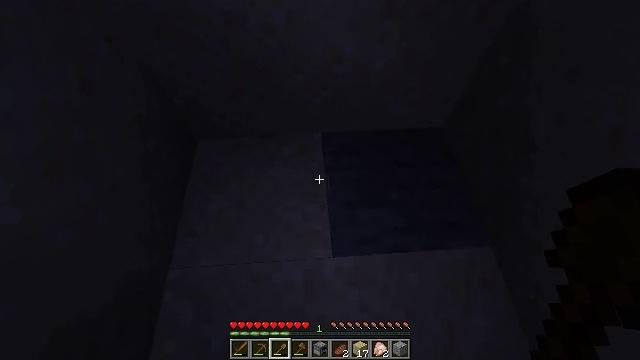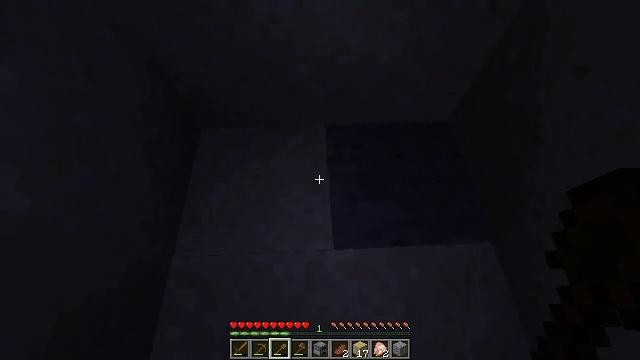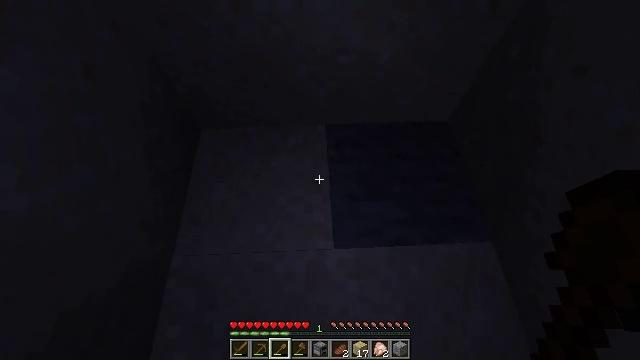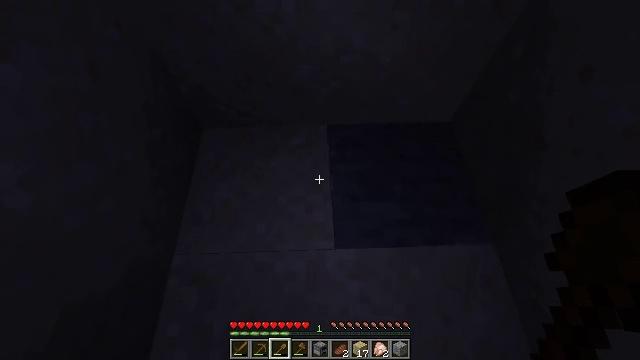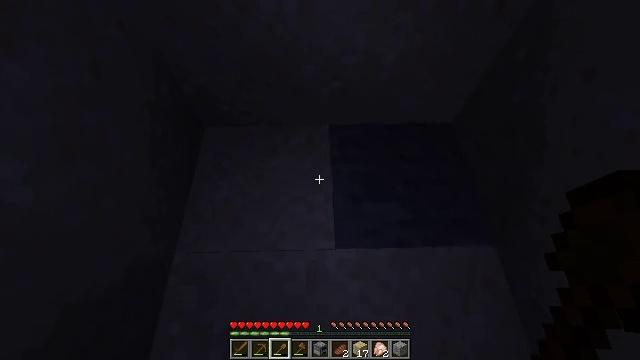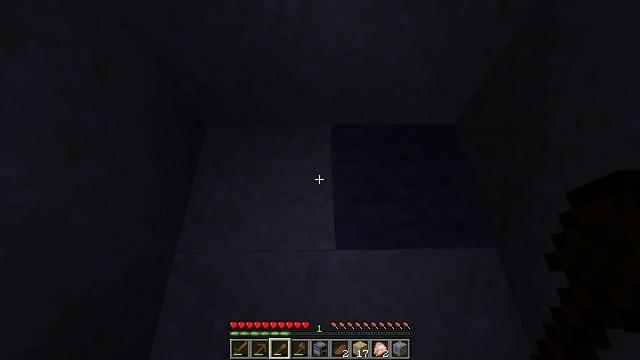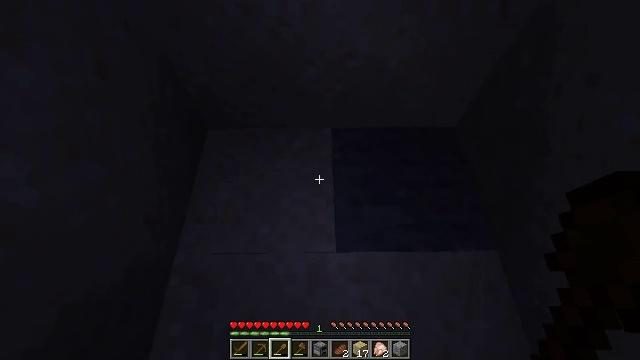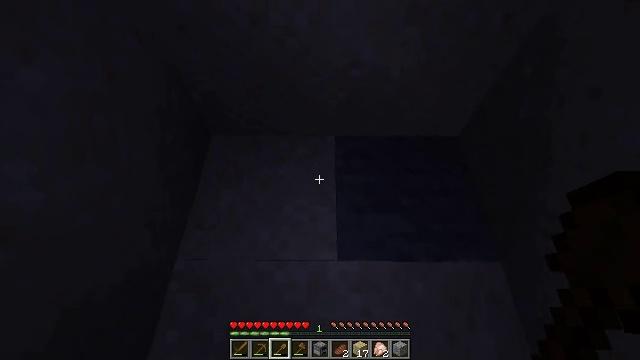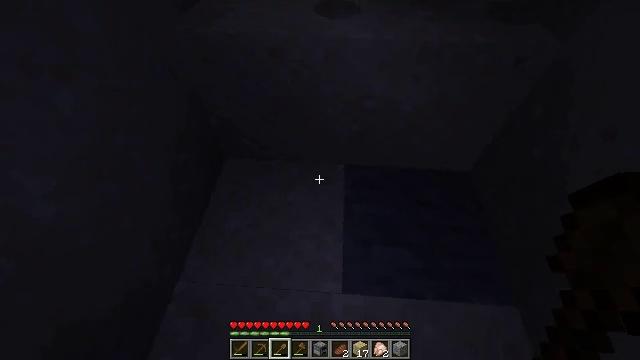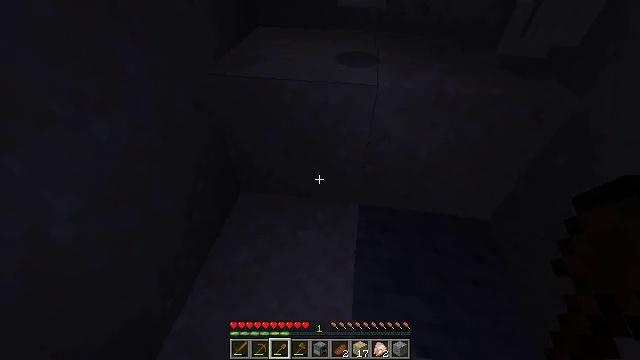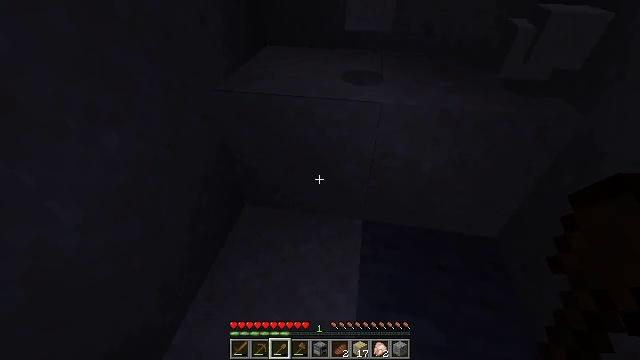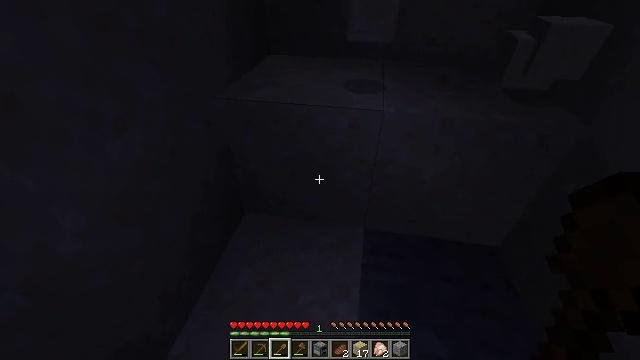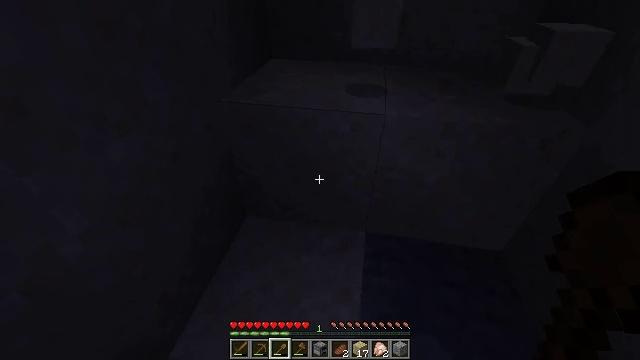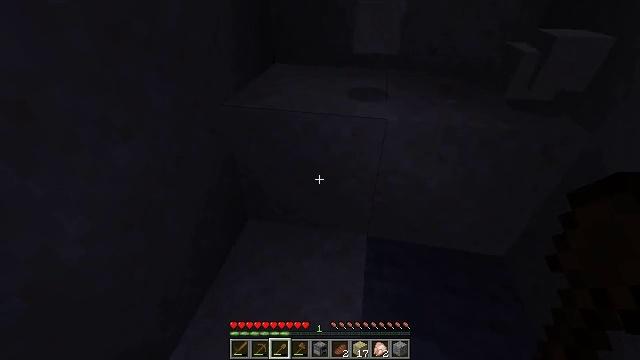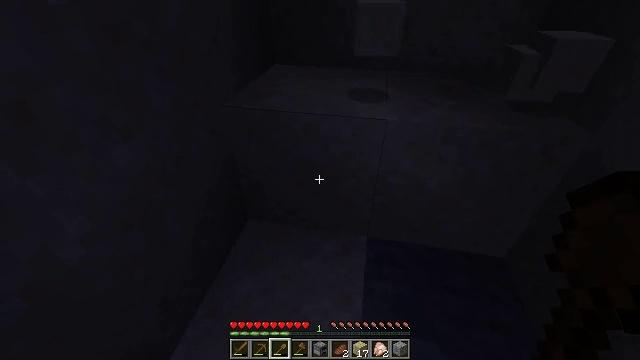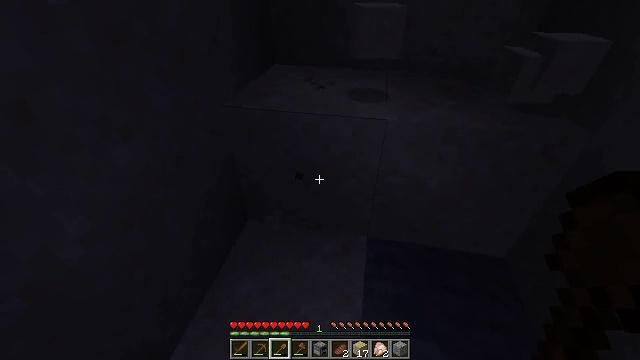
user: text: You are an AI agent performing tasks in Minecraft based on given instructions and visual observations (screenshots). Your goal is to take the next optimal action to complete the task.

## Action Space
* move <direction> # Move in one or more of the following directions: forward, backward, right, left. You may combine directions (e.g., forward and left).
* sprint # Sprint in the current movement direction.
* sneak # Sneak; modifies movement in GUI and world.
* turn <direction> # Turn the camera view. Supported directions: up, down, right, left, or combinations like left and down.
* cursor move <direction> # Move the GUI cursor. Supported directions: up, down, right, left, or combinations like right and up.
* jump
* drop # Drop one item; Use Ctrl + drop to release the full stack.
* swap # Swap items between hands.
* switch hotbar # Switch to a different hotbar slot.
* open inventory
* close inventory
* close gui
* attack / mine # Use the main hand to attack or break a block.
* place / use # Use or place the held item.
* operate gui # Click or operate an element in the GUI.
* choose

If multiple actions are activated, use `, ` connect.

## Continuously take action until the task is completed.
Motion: motion action
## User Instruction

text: Collect sand to make glass.
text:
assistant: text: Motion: turn left and down
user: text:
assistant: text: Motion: no_op
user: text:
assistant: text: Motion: no_op
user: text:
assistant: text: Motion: no_op
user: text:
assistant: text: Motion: no_op
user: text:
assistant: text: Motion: no_op
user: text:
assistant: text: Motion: turn left and up
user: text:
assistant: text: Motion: turn left and up
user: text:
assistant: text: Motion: turn left and up
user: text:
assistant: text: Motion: turn left and up
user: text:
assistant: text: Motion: turn up
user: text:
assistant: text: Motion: no_op
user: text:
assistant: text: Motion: no_op
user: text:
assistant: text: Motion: no_op
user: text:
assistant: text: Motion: attack / mine
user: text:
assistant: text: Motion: attack / mine
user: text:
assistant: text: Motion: attack / mine
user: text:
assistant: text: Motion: attack / mine
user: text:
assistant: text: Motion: attack / mine
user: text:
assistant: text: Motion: attack / mine
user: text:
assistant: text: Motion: attack / mine
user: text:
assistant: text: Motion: attack / mine
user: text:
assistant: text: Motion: attack / mine
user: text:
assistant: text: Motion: attack / mine
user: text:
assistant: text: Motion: turn right, attack / mine
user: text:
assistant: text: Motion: turn right, attack / mine
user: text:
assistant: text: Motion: turn right, attack / mine
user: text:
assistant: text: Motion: turn right, attack / mine
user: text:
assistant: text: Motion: turn right, attack / mine
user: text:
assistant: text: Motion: turn right, attack / mine